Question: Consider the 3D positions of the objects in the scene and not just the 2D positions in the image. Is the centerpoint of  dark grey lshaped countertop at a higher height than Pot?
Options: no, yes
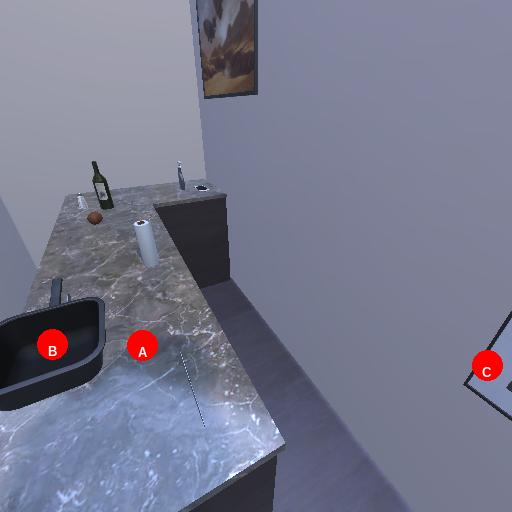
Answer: no